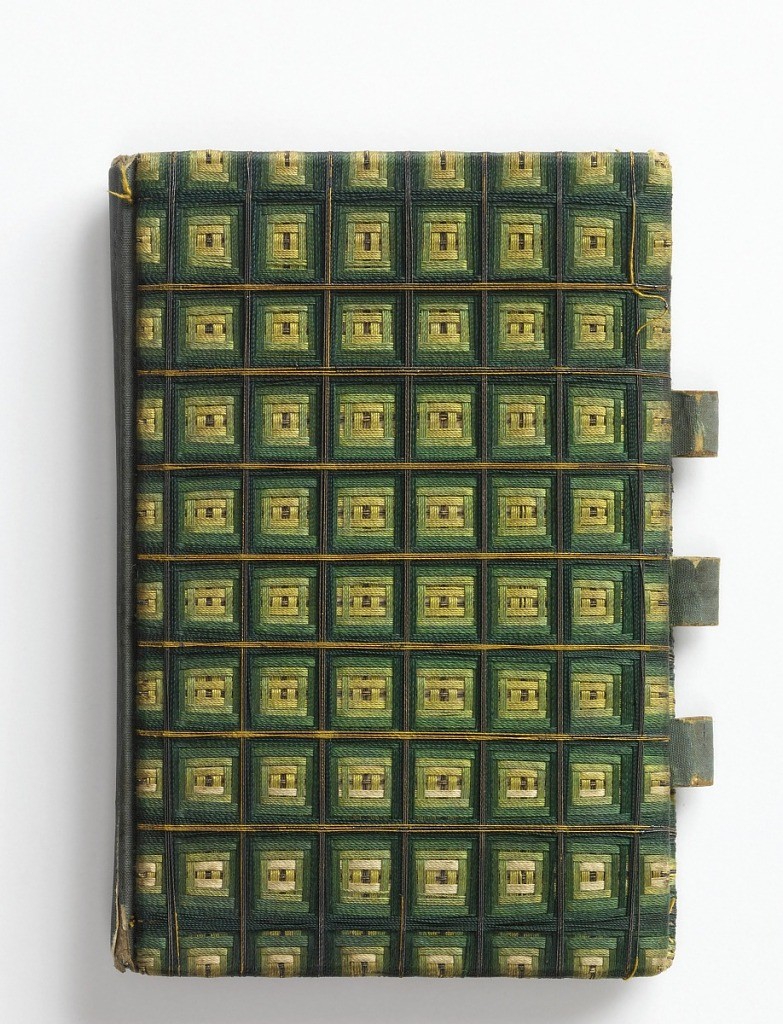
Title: Notebook
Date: ca. 1850
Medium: silk, metal, cardboard Technique:
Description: Small notebook covered in silk thread in shades of green, yellow and gold in a grid-like design outlined with gold. The threads are laid tightly across the surface of the cardboard in groups. Three loops to hold a pencil, space inside for notes.